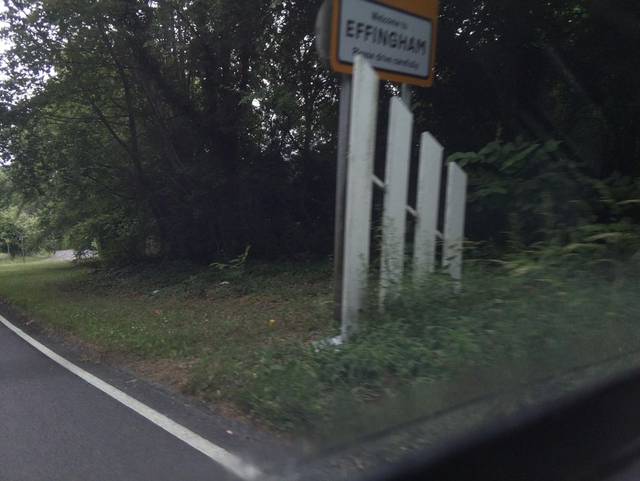
Region: United Kingdom
Coordinates: 51.266, -0.4031